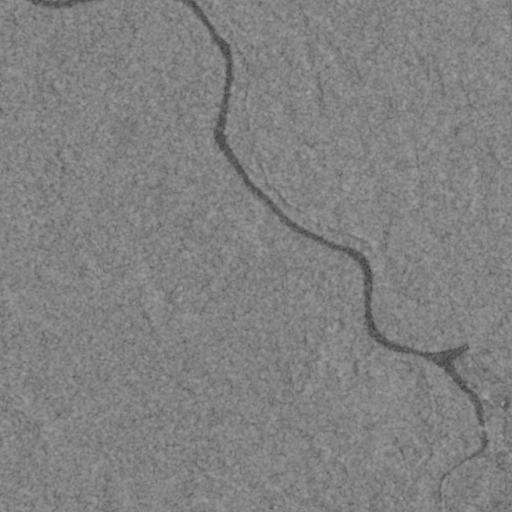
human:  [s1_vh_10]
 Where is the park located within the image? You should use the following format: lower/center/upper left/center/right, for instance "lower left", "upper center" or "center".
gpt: The park is located in the lower right of the image.
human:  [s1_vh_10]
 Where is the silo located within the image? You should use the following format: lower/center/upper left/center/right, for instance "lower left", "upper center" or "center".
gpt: The silo is located in the lower right of the image.
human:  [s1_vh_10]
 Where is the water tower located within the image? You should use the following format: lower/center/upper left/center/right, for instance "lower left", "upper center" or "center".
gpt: The water tower is located in the lower right of the image.
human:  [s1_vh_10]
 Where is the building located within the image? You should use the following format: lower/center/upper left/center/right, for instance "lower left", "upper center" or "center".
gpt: There is no building in the image.

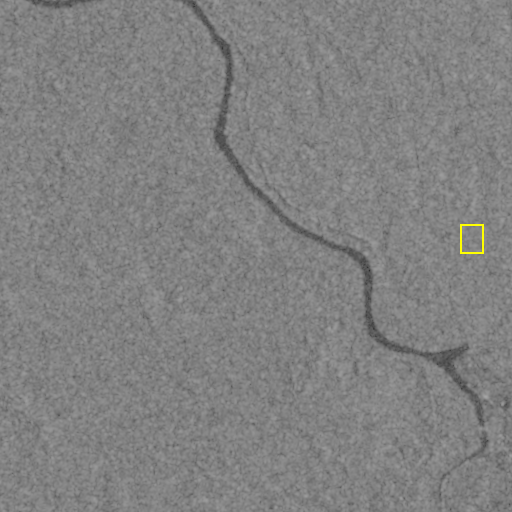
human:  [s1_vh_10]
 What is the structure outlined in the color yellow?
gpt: The structure outlined in yellow is a crop field.
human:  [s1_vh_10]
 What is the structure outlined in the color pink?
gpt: There is no pink outline.